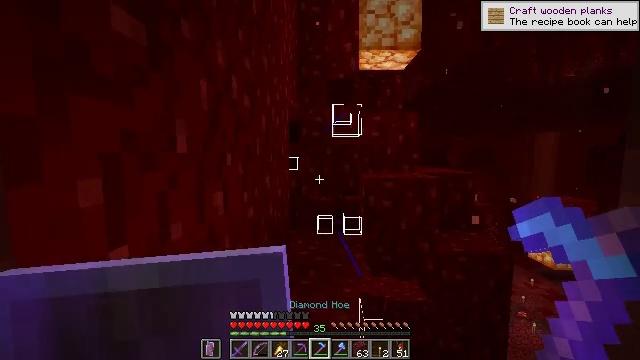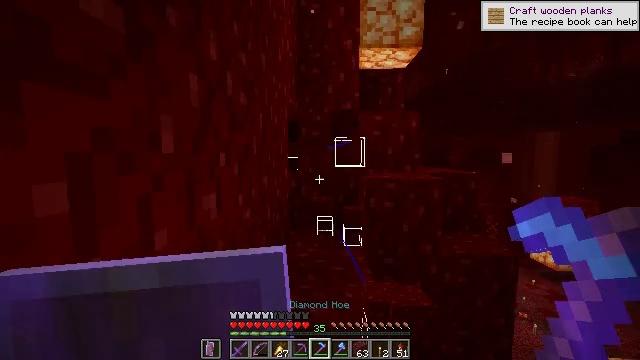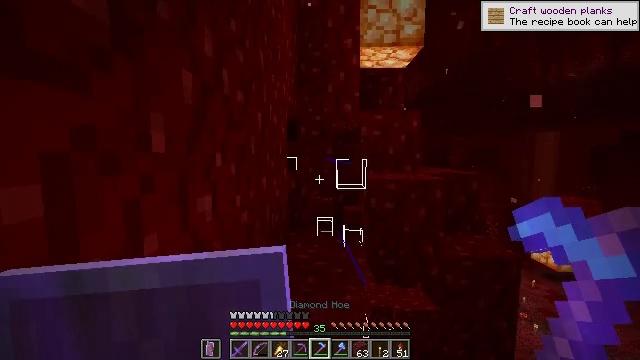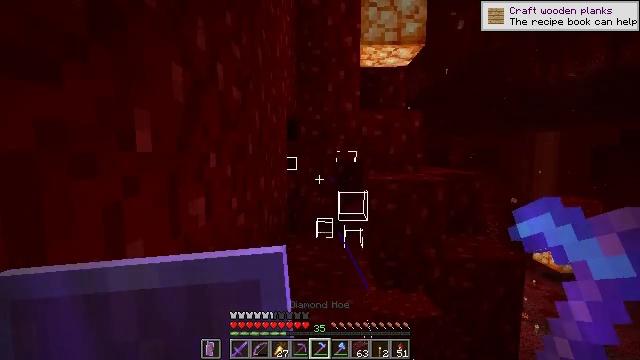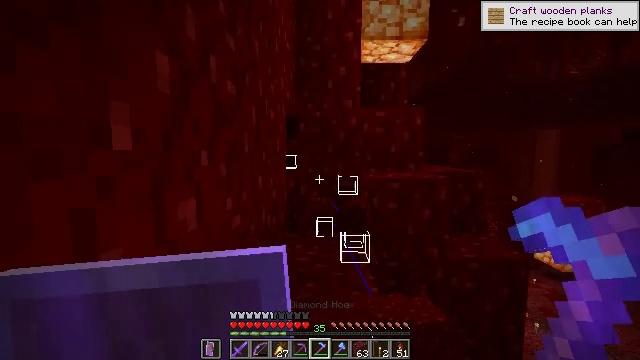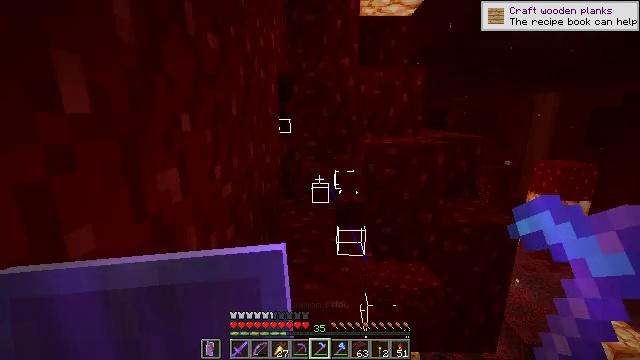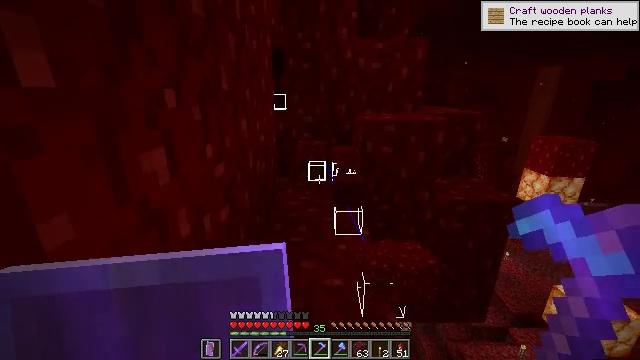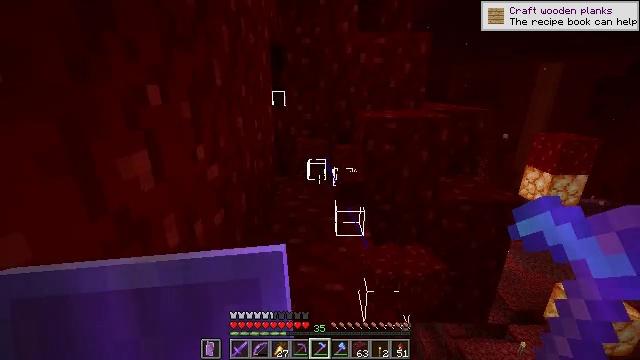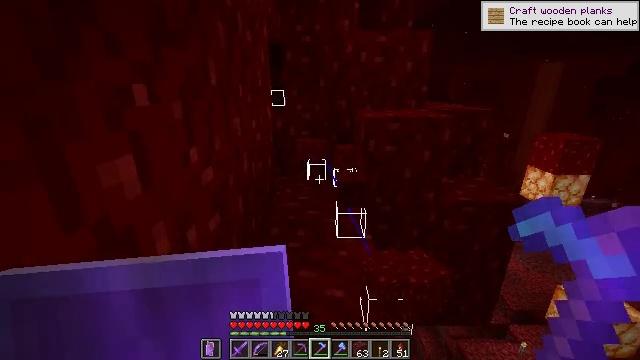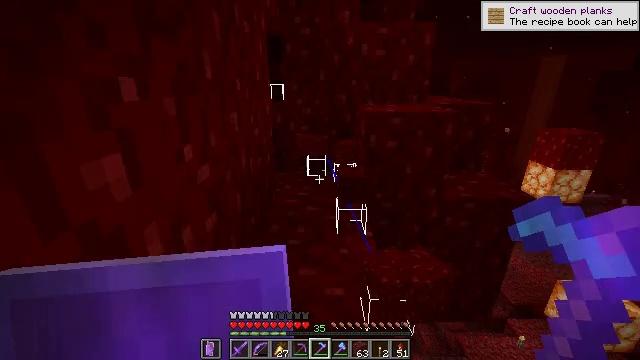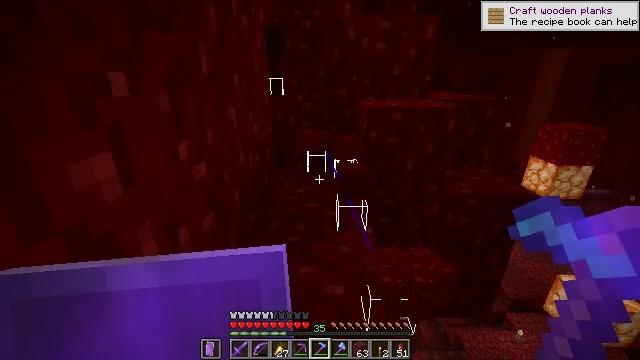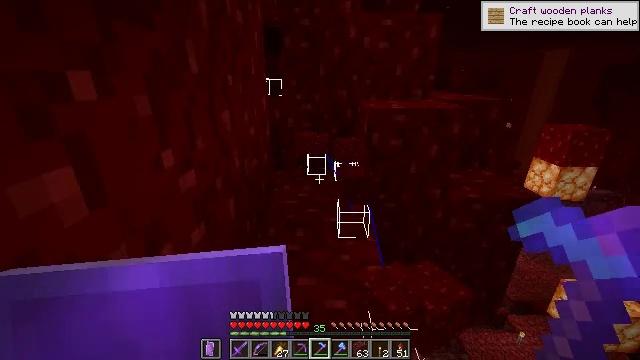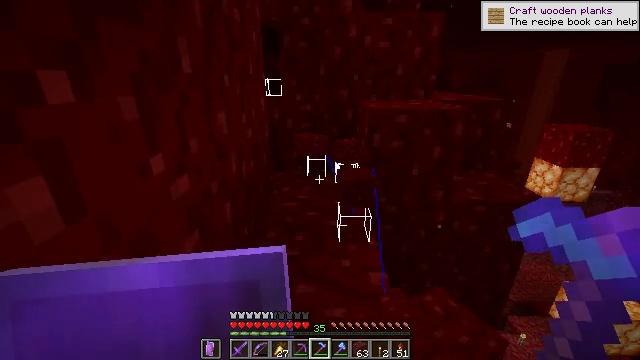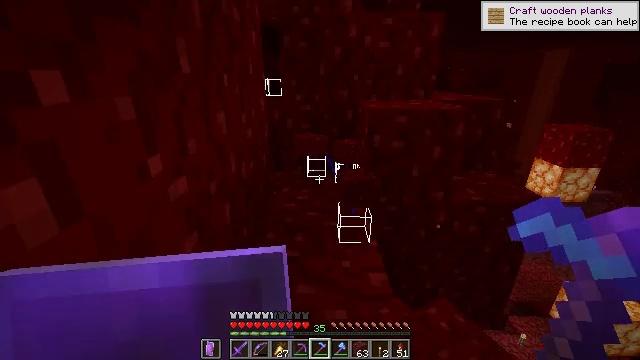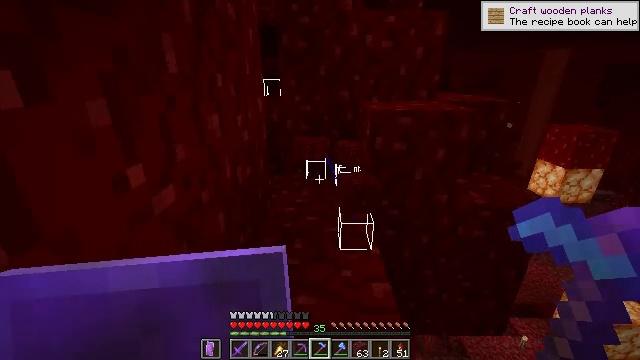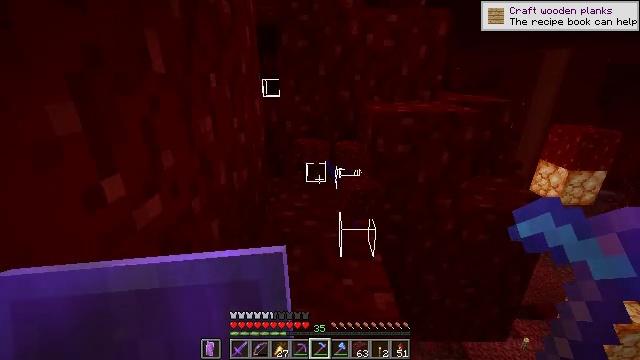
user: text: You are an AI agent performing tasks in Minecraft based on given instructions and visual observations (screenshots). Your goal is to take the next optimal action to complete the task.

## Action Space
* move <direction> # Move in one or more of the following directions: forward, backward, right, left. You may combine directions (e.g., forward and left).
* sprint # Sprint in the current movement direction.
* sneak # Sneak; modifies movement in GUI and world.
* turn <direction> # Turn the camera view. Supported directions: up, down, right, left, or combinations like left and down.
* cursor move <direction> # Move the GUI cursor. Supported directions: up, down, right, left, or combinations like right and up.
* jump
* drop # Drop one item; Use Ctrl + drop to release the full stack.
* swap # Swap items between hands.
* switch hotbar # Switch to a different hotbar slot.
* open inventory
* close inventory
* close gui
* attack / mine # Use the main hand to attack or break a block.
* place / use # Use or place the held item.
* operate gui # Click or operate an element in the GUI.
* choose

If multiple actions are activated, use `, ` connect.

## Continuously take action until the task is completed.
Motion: motion action
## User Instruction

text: Break the nether wart block with a tool.
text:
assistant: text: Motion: move forward, sneak
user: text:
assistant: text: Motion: move forward, sneak
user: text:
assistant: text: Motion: move forward, sneak
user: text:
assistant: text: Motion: move forward, sneak
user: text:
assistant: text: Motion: move forward, sneak, turn right and down
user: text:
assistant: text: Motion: move forward, sneak, turn down
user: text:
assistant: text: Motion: move forward, sneak
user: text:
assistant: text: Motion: move forward, sneak
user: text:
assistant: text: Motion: move forward, sneak, turn down
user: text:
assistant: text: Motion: move forward, sneak, turn down
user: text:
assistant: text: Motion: move forward, sneak
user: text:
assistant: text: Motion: move forward, sneak
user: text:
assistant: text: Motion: move forward, sneak
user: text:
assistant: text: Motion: move forward, sneak
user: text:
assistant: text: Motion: move forward, sneak
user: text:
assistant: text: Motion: move forward, sneak
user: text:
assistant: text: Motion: move forward, sneak, turn down
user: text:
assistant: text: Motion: move forward, sneak
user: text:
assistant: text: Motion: move forward, sneak
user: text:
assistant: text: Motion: move forward, sneak
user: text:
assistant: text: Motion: move forward, sneak
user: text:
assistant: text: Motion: move forward, sneak
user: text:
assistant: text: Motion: move forward, sneak
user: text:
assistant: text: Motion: move forward, sneak
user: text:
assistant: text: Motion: move forward, sneak
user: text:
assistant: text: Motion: move forward, sneak
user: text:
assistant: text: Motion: move forward, sneak
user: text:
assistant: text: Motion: move forward, sneak
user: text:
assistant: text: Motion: move forward, sneak
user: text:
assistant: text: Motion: move forward, sneak